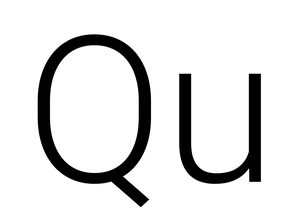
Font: Roboto_Light